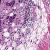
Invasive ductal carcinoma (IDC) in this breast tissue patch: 0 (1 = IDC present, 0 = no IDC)